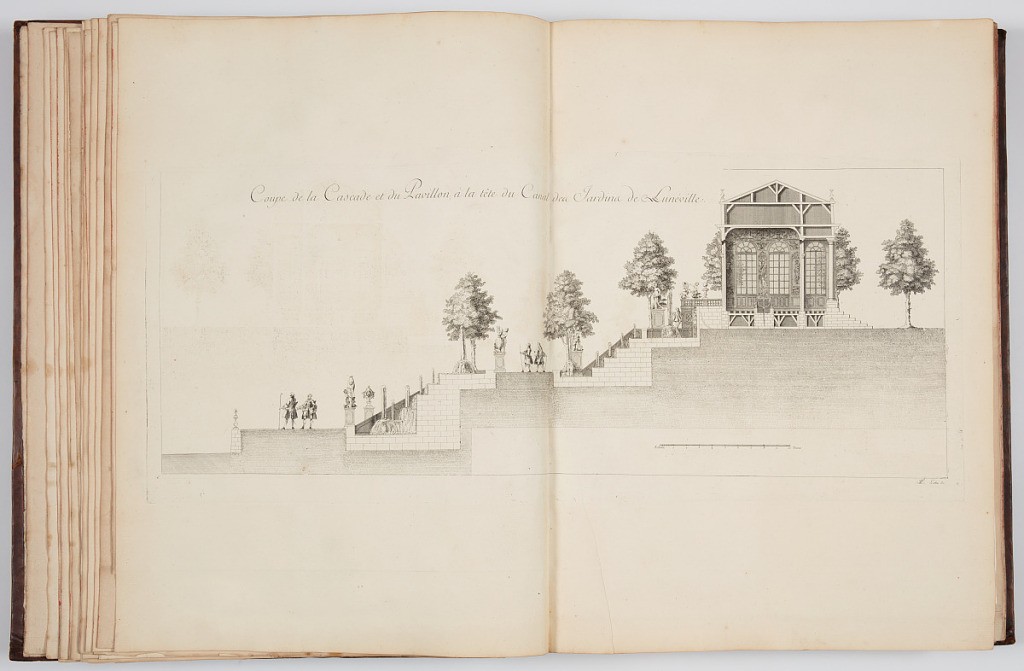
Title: Coupe de la Cascade et du Pavillon à la tête du Canal des Jardins de Lunéville.
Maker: Emmanuel Héré de Corny, French, 1705–1763
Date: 1753
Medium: Engraving on laid paper
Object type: Bound print
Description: Cross section of the stepped path up the cascading waterfall to the pavilion. The stepped pathway is decorated with numerous statues and trees; the cross section of the pavilion shows its richly decorated interior walls. The artist has populated the scene with staffage to indicate scale and social use (strolling, conversing, etc). There is a scale bar at the bottom of the plate of "10 Toises."